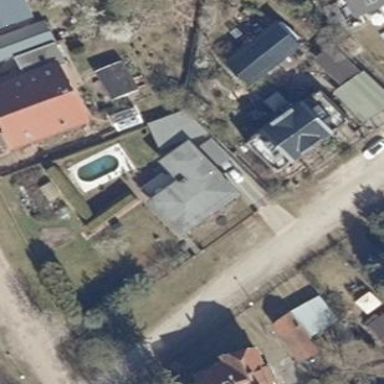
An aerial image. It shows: Simple house.